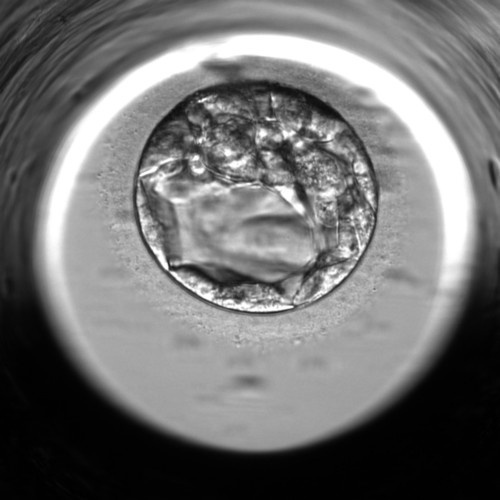
Embryo quality: poor